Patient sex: M
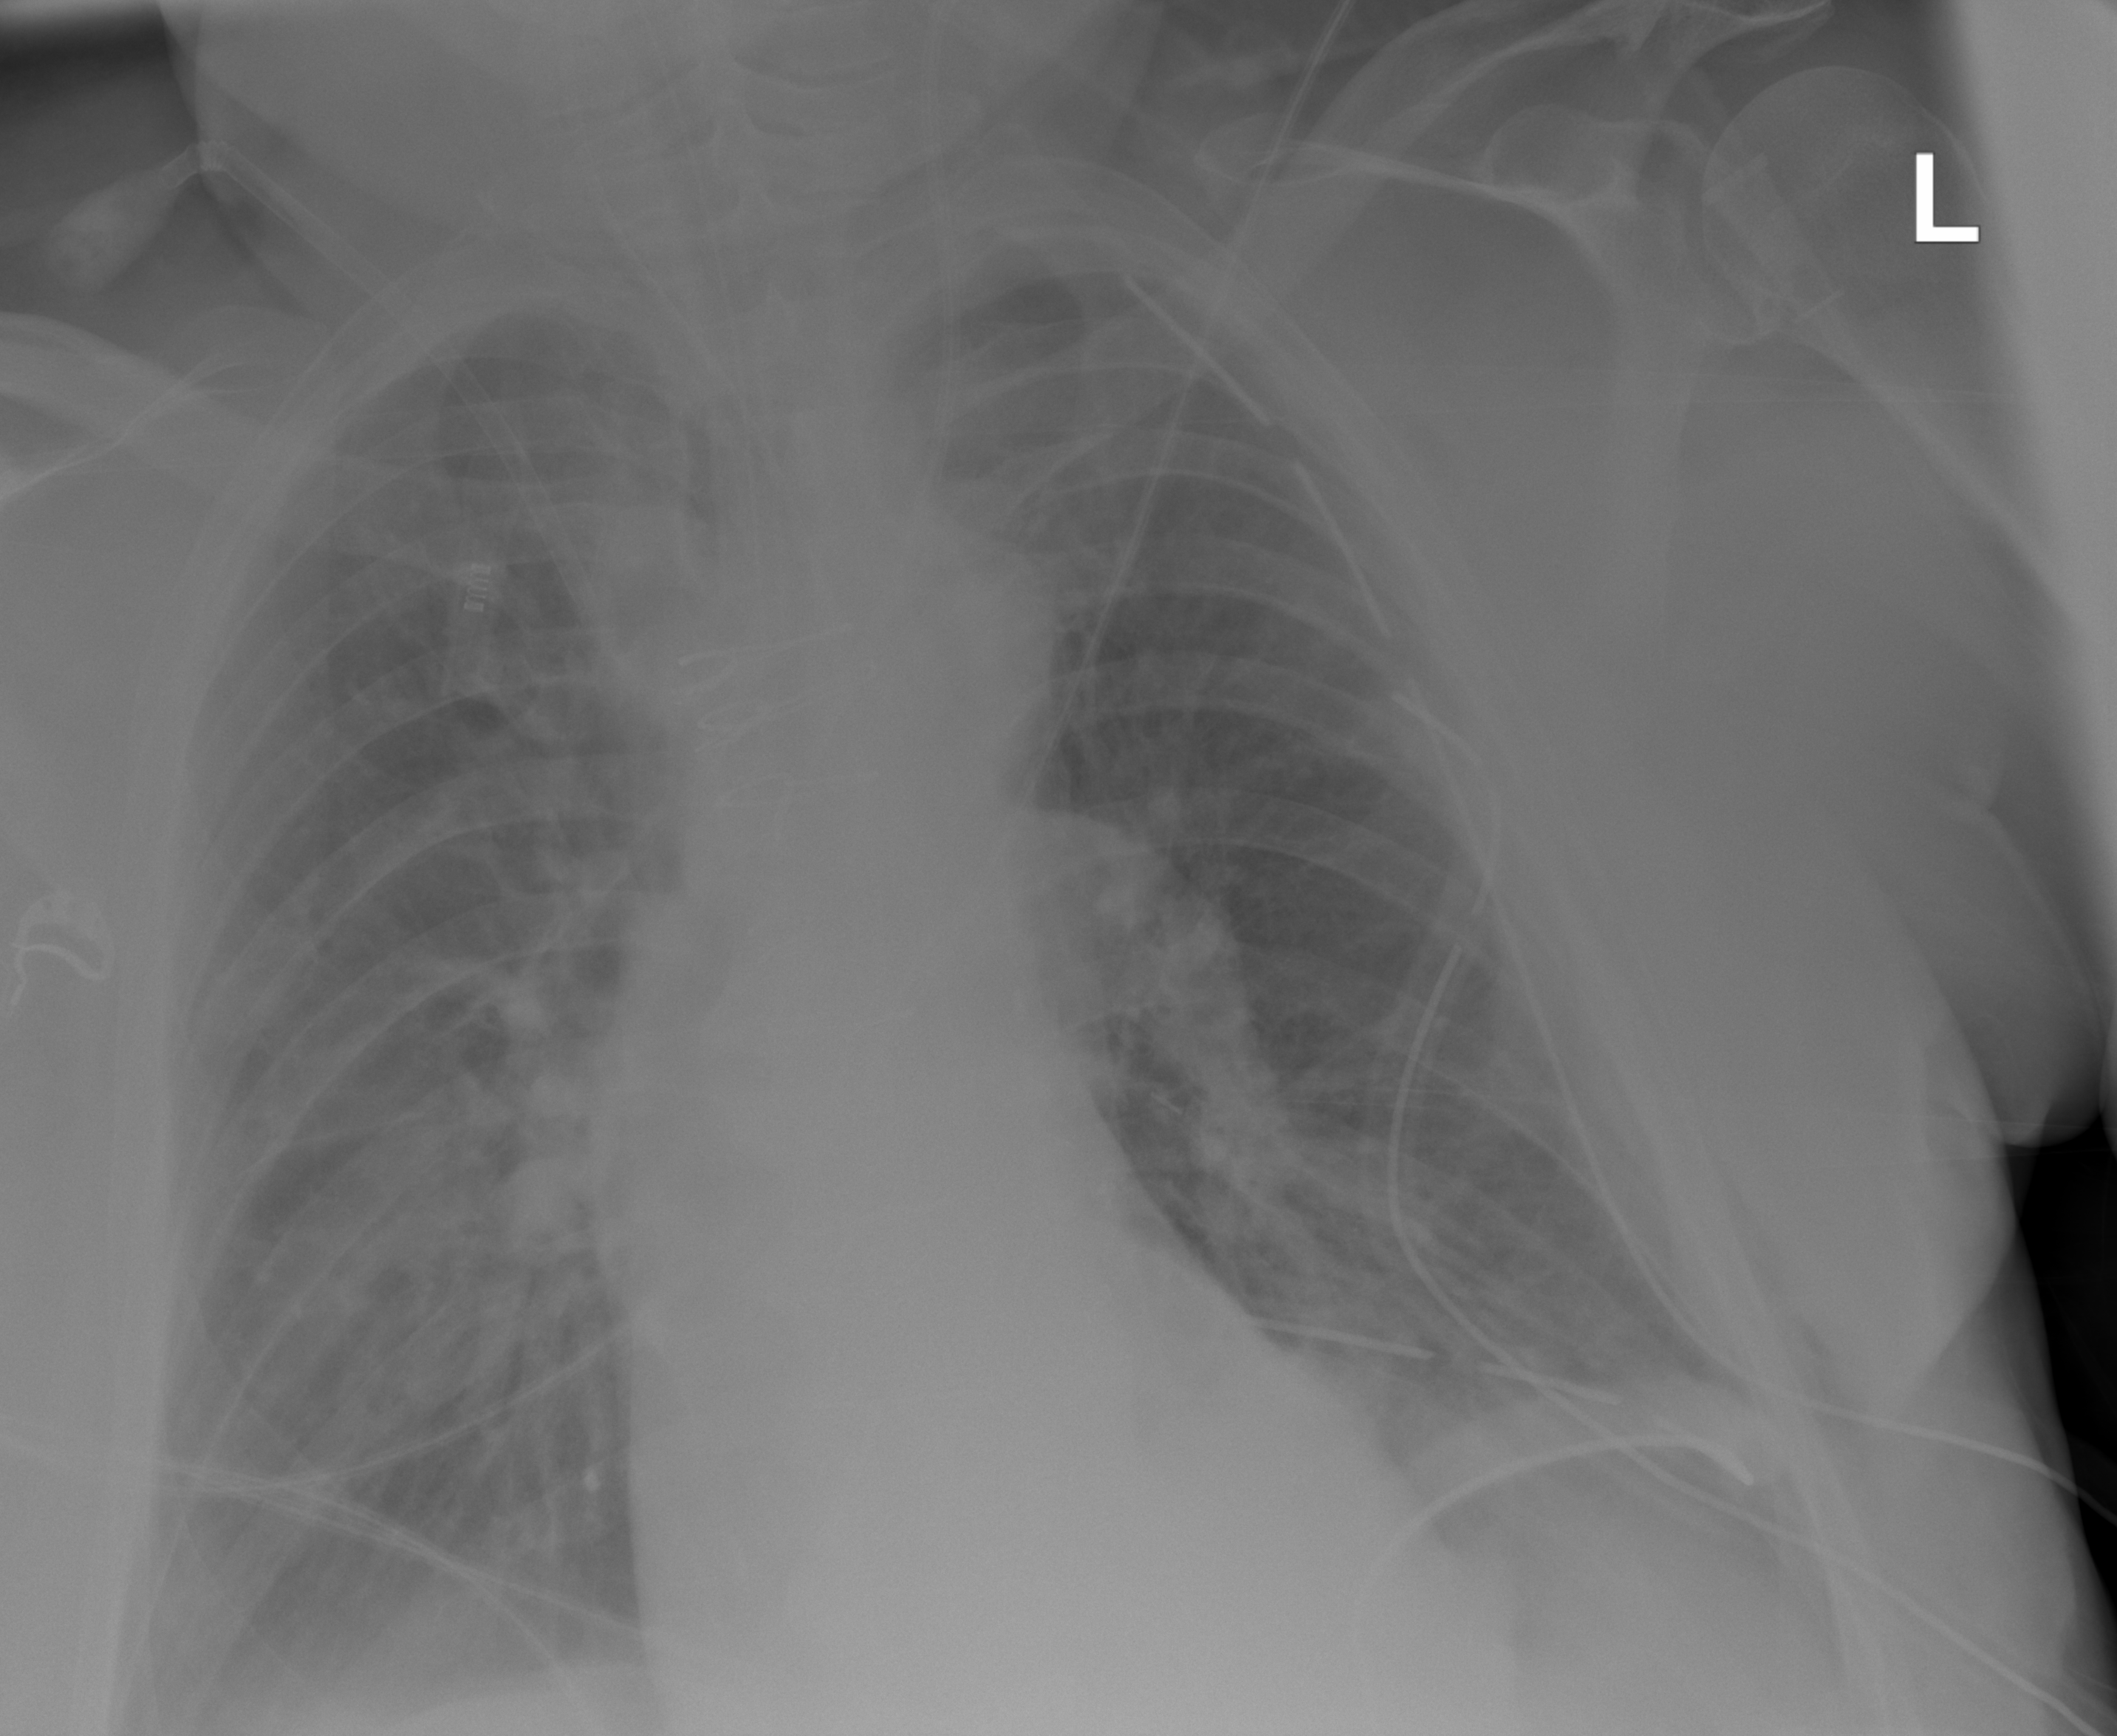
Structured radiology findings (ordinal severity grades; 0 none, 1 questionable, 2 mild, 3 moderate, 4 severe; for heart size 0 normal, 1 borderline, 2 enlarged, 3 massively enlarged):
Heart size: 0
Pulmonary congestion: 1
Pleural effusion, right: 2
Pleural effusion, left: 2
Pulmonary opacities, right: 0
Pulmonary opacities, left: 0
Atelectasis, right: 0
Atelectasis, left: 2